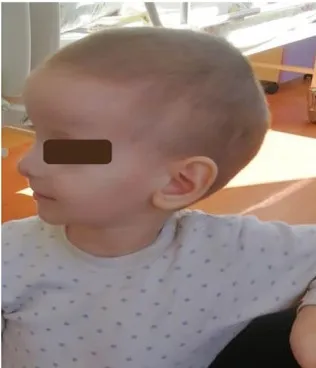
(A,B): First patient (child 4) at 2 years and 10 months. He had craniofacial dysmorphism, ears with thin helices, deep conchae, and hypoplastic lobules.
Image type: medical_photograph (oral_photograph)